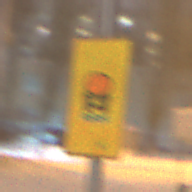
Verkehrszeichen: FahrzeugeMitWassergefaehrdenderLadungOhnePfeilsymbol
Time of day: Night
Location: Outdoor (Urban)
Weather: Overcast
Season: Winter
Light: Artificial